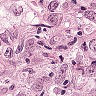
Metastatic tissue present: yes